Describe the contrast between these two images.
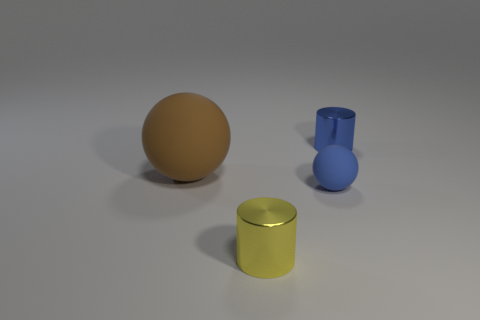
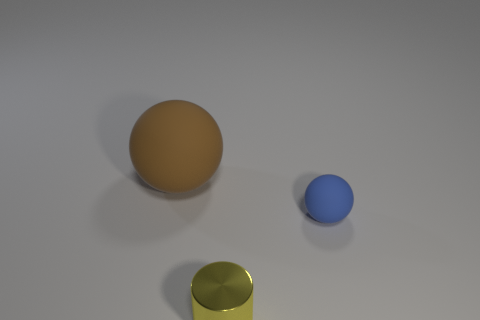
the small blue metallic thing is missing
the small blue metal cylinder on the right side of the tiny blue rubber thing has disappeared
the blue cylinder has disappeared
the tiny blue shiny cylinder behind the small ball has disappeared
the tiny blue shiny cylinder behind the big brown sphere is missing